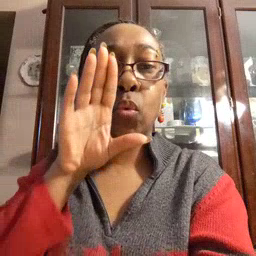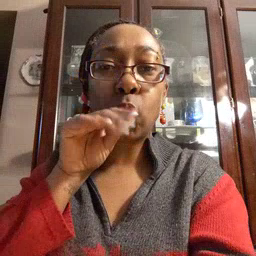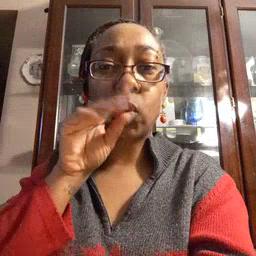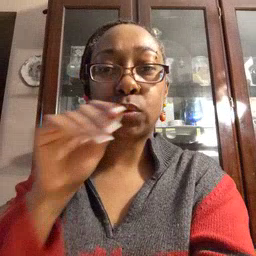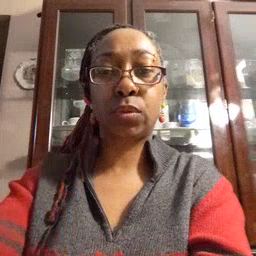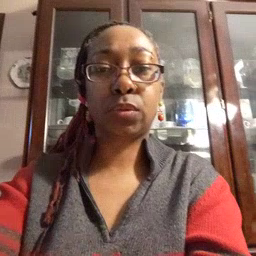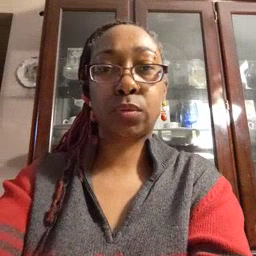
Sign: goose